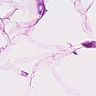
Metastatic tissue present: no